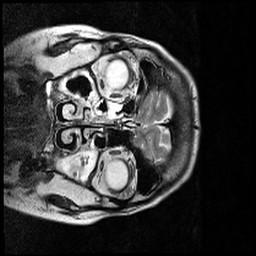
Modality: T2w
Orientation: coronal
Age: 38
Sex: female
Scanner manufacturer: siemens
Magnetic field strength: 3 T
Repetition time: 7 s
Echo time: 0.085 s